Question: The issue reference number is updated wrongly in one of the issue
I couldn't delete the reference message in that issue.

Please help me if anyone knows about this. Thanks in advance
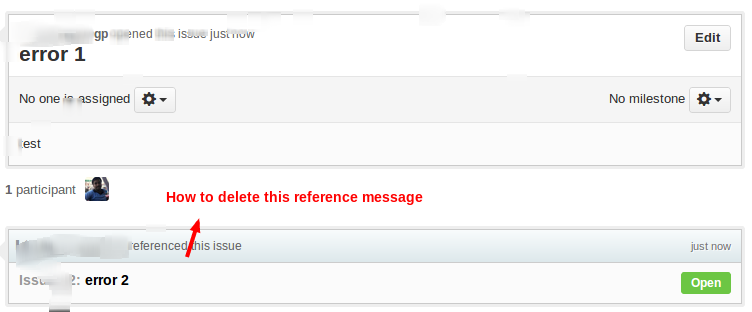
Answer: We can't delete any git reference messages. But we can delete the reference message by contacting the support team via email
As per their instruction private git repo issue references are not visible in the public repo issues.